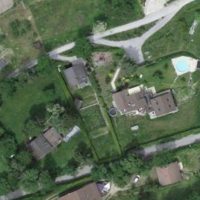
EUNIS habitat code: 55
Species observed at this site:
Salvia pratensis